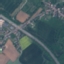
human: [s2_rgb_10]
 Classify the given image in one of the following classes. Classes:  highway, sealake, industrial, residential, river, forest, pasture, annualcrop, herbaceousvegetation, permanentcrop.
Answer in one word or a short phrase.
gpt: Highway